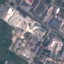
Label: Industrial